Question: I need some help with this simple animation on my Android phone. I'm a newbie with animation and graphics.
I'm graphing accelerometer data as a sliding time series window. As new accelerometer data is read, its data is plotted on the right, pushing previous data to the left, as shown below:

My program is running pretty smoothly, but I would like some help optimizing the animation. Here are my main concerns:
1. My current implementation reads all the accelerometer data in one thread and keeps the data in a fixed-size FIFO queue to capture the width of the time series window. I then use Timer.scheduleAtFixedRate() to plot out the entire contents of the queue so that the whole graph is re-drawn every 50 milliseconds. Can I improve upon this? Do I really need to re-draw the graph so often like this? In another similar program I've seen, each pixel column is copied to one pixel to the left, rippling down the graph; the newest data's column is drawn on the far-right pixel column. Is this better?
2. I redraw the legend (in the upper left) in the drawing thread that runs the draw function every 50 milliseconds. Is there any way to "keep" that legend in place instead of having to constantly re-draw it?
Any other help would be appreciated. I have heard of optimizations like double-buffering but am clueless if that would help me.
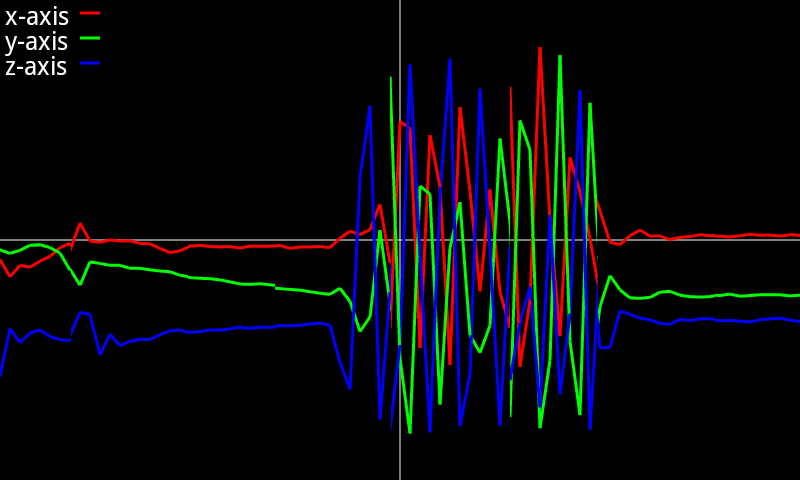
Answer: If the legend and the cross hairs only need to be drawn once, then you should place it into a buffer bitmap. For your graph line maybe try using the Path object to plot the lines. When it gets time to draw the lines just drawLine to the appropriate point and then translate the canvas left appropriately.If